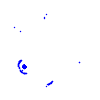
Particle: electron